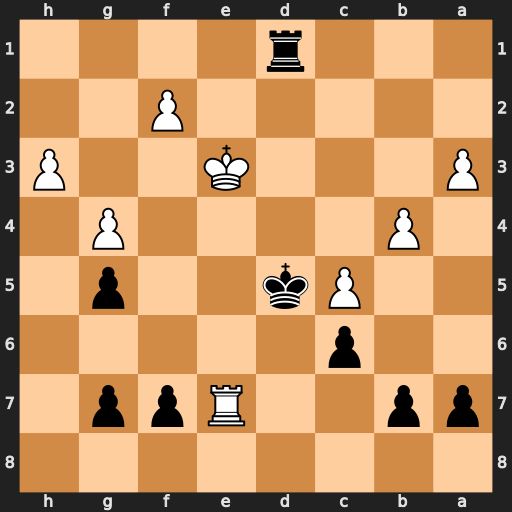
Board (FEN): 8/pp2Rpp1/2p5/2Pk2p1/1P4P1/P3K2P/5P2/3r4
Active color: b
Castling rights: -
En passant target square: -
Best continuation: Re1+ Kf3 Rxe7